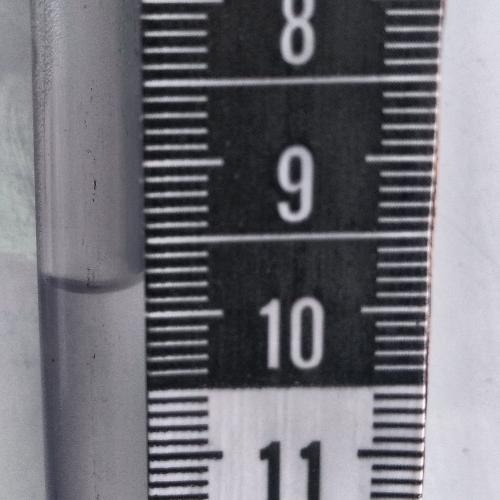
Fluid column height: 9.8 cm